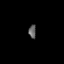
Tissue: prostate
Cell type: T cells
Senescence score: 0.3432
Nuclear area (px): 100
Mean DAPI intensity: 93.8